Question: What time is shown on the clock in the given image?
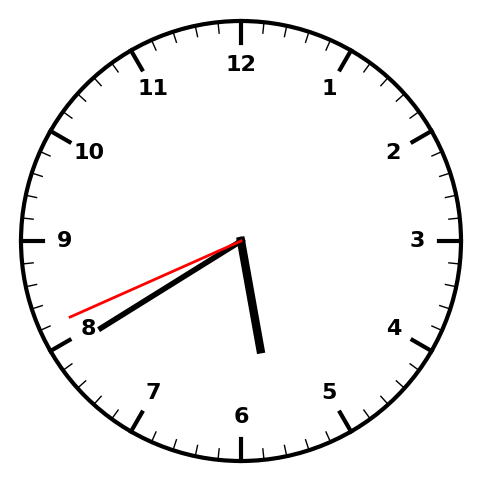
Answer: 05:39:41